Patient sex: F
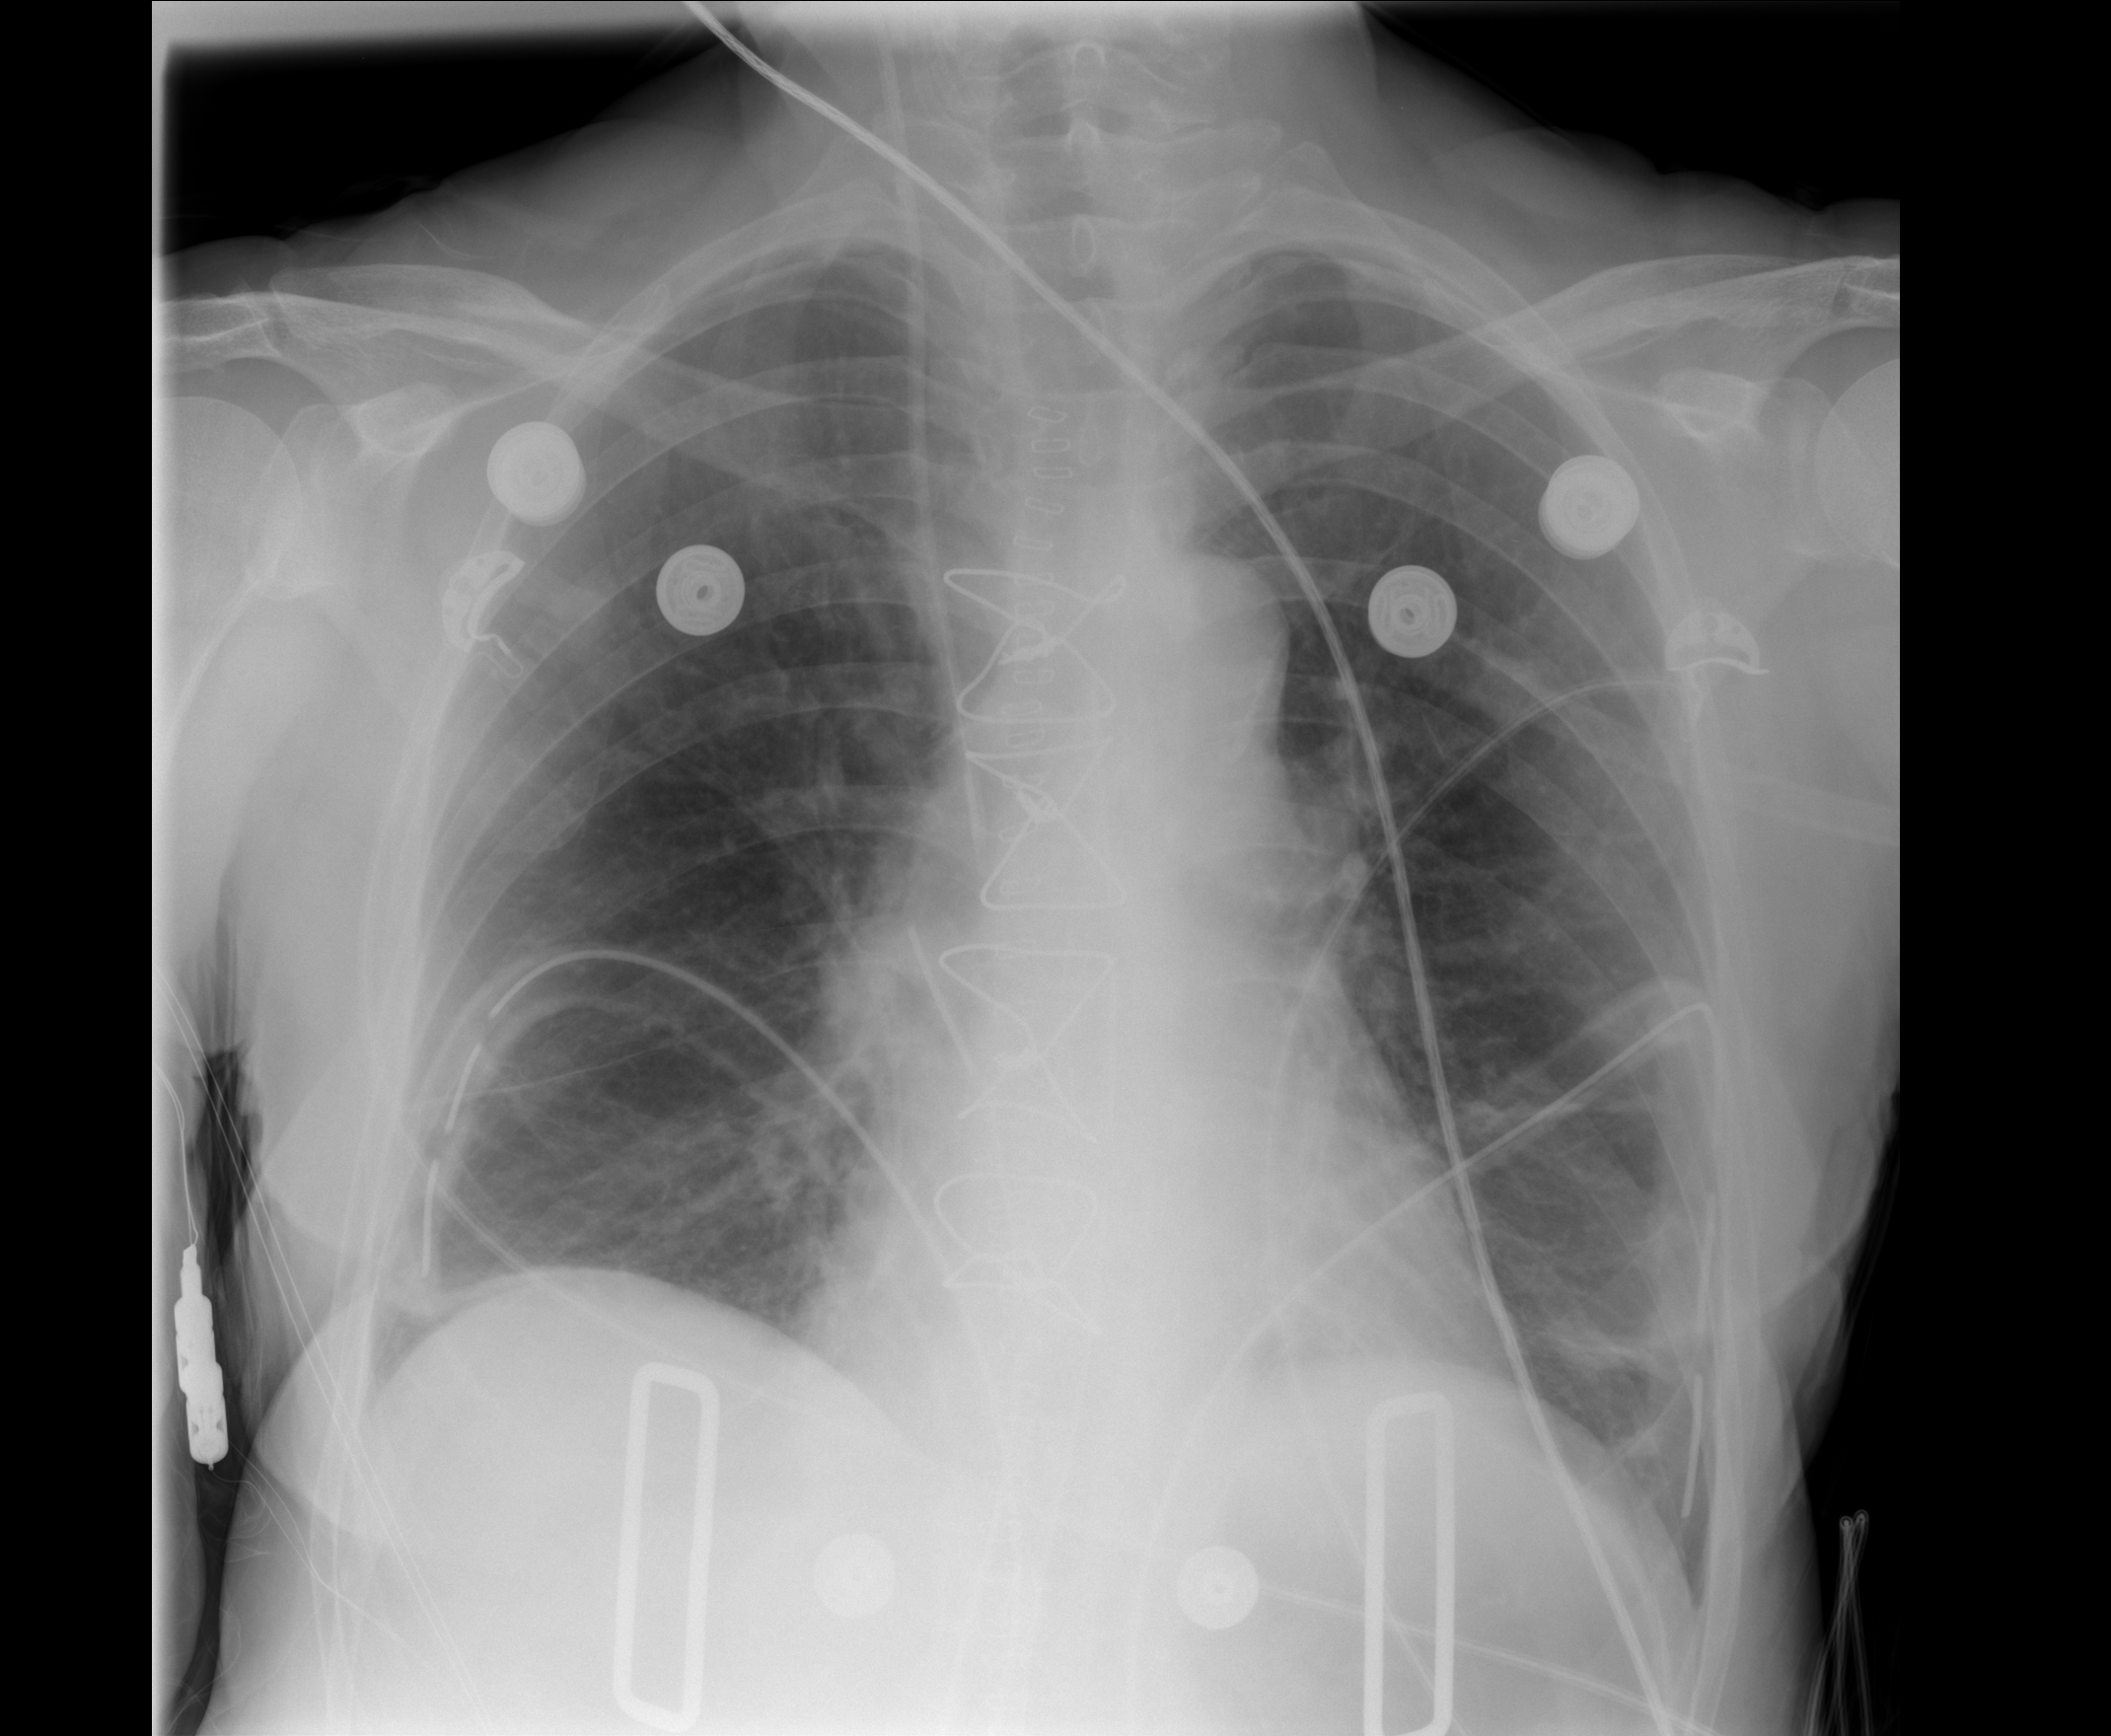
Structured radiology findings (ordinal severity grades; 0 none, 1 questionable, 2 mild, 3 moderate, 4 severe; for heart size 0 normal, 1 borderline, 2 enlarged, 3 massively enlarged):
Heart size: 0
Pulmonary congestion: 0
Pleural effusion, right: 0
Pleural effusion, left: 0
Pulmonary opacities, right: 0
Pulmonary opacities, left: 0
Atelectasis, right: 2
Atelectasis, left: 2